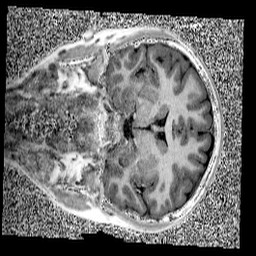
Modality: UNIT1
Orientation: coronal
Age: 11
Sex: male
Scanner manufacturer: siemens
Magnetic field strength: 3 T
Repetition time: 4 s
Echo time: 0.00299 s